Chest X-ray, PA view. Patient: 35 years old, sex M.
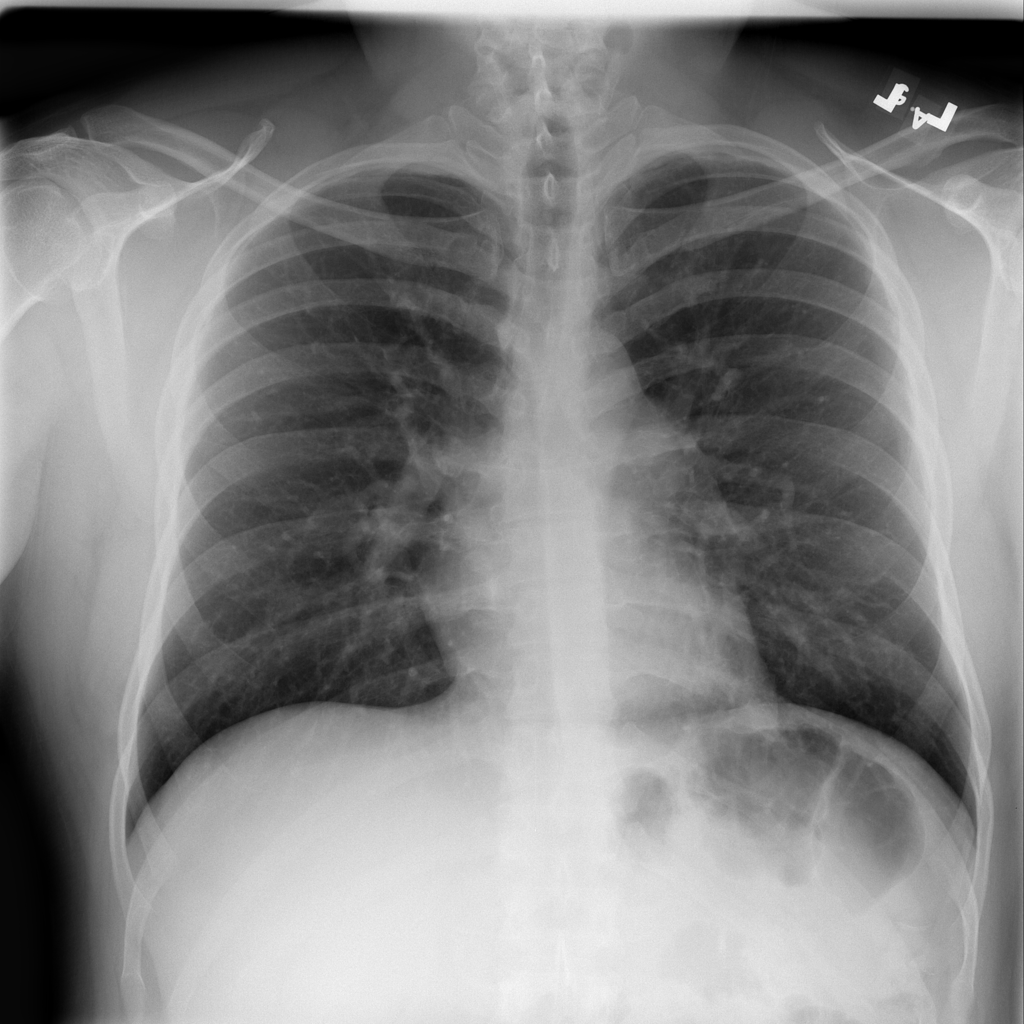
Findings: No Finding